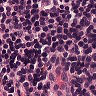
Metastatic tissue present: no